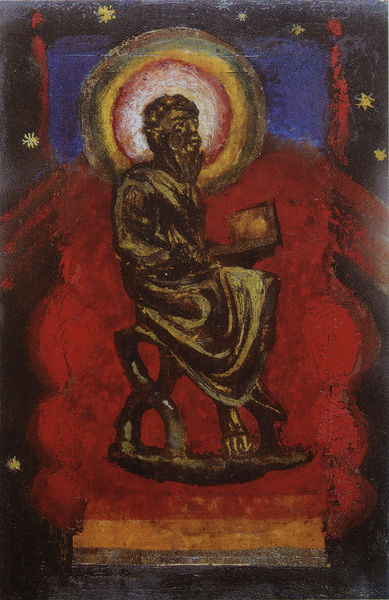
Titel: Sitzender Heiliger (Byzantinischer Heiliger)
Künstler: Franz Marc
Standort: München
Institution: Städtische Galerie im Lenbachhaus
Schlagwörter: blau, dunkel, feuer, fuß, gemälde, hand, himmel, kopf, mann, schatten, umhang, weiß, gelb, grün, sitzen, abend, braun, bunt, fenster, hell, kleid, licht, nacht, orange, schwarz, stuhl, säulen, blick, rot, schnee, tuch, wolke, bart, bibel, falten, mensch, rahmen, sehen, sockel, stein, steine, vollbart, öl, kirche, sonne, figur, gewand, gold, mantel, sitzend, kind, kreis, reiter, rund, nachthimmel, skulptur, farbig, füße, schrift, sitz, man, abstrakt, modern, farbe, barun, bank, hocker, schemel, treppe, thron, glanz, lesen, sitzt, schaukel, sandalen, bronze, podest, junge, gestalt, leuchten, barfuss, mond, blut, buch, religion, stern, sterne, kreise, beten, gebet, kranz, schein, heiligenschein, versunken, nimbus, christus, schreiben, toga, mönch, heiliger, schaukelstuhl, lesend, heilig, anbetung, gloriole, petrus, prophet, ikone, aureole, heilige schrift, russisch, eingebung, bankd, romanisch, regenbogen, podium, scherenstuhl, marc, biebel, firmament, apostel, glorie, geand, chrift, evangelist, evangelium, heiligenkranz, heiliges, mathhäus, broze, flocken, ern, gestirn, ne, lgenschein, heilifer, serne, schaukler, slocken, stuhl sitzend, ancht, duenkel